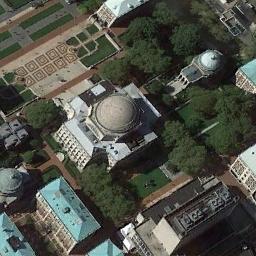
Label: church